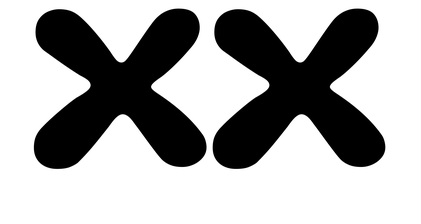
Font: Gluten_SemiBold